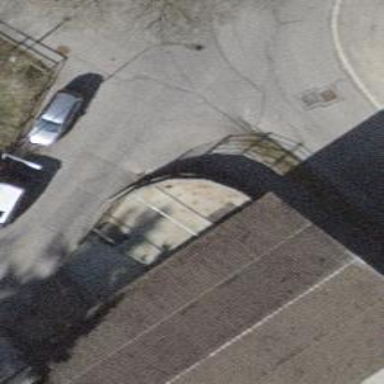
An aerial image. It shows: Metal fence.